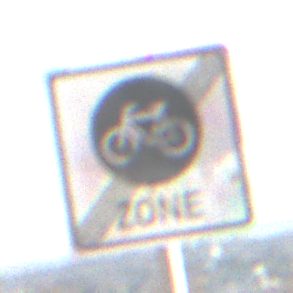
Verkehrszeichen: EndeFahrradzone
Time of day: MorningAfternoon
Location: Outdoor (Nature)
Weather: PartlyCloudy
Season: NotSpecified
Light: Natural